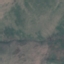
Land use / land cover: HerbaceousVegetation